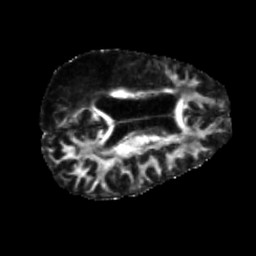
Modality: FA
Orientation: axial
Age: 43
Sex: male
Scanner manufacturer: siemens
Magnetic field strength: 3 T
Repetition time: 5.25 s
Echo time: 0.08 s